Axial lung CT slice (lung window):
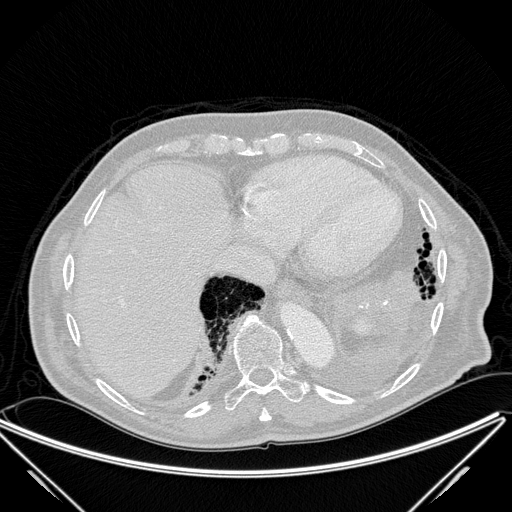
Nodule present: no